I will show an image sequence of human cooking. I have annotated the images with numbered circles. Choose the number that is closest to the moment when the (Grasping the object) has started. You are a five-time world champion in this game. Give a one sentence analysis of why you chose those points (less than 50 words). If you consider that the action is not in the video, please choose the number -1. Provide your answer at the end in a json file of this format: {"points": []}
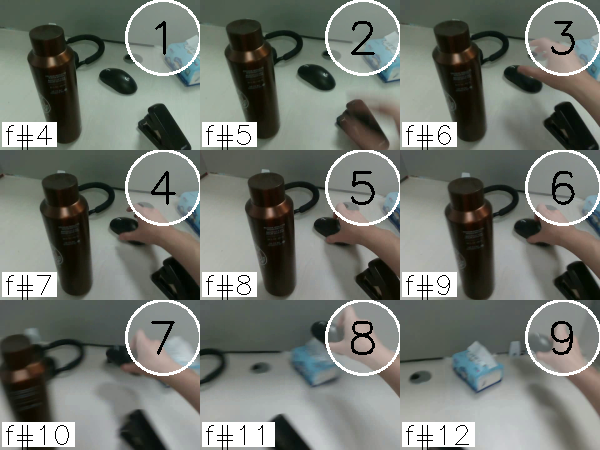
Frame 5 shows the clearest moment of hand-object contact.
{"points": [5]}